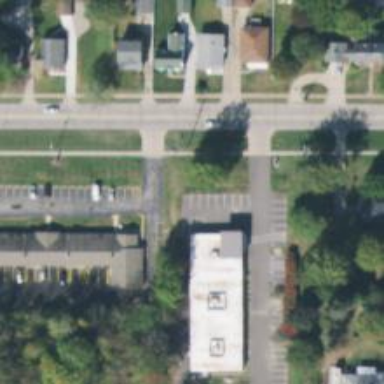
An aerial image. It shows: Healthcare clinic.